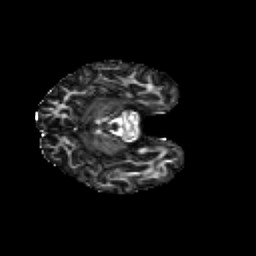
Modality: FA
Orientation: axial
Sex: male
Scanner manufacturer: siemens
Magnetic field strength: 3 T
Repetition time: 5 s
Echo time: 0.071 s